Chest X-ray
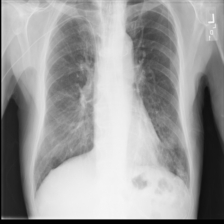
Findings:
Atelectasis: negative
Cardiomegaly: negative
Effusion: negative
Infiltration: positive
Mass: negative
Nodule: negative
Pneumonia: negative
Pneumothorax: negative
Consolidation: negative
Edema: negative
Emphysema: negative
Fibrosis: negative
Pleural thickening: negative
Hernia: negative